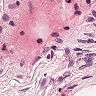
Metastatic tissue present: no